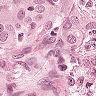
Metastatic tissue present: yes